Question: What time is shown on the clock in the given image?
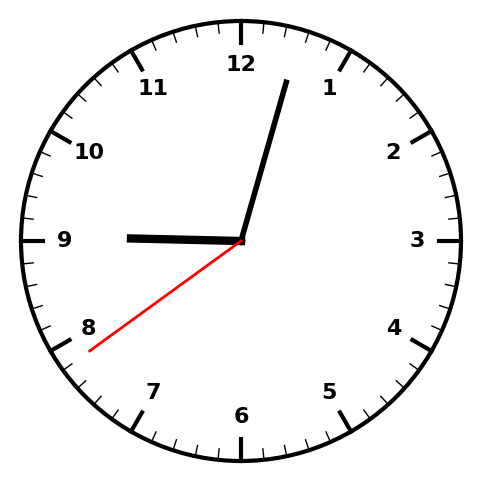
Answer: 09:02:39